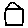
Label: house